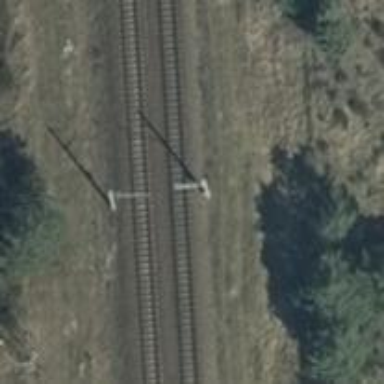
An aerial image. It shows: Milestone along the railway with catenary mast.